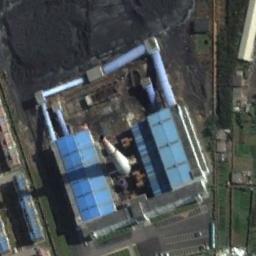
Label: thermal_power_station